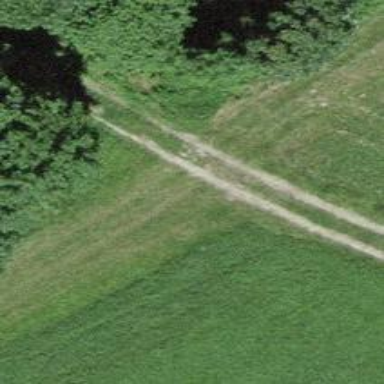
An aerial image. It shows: Gravel track.